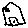
Label: house